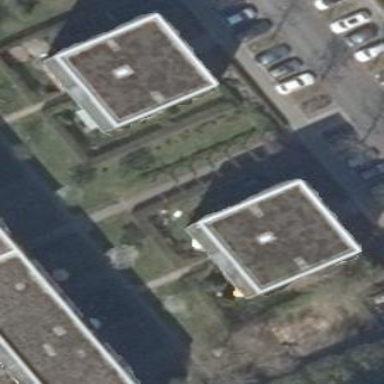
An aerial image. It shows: Flat-roofed apartment building.